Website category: movie
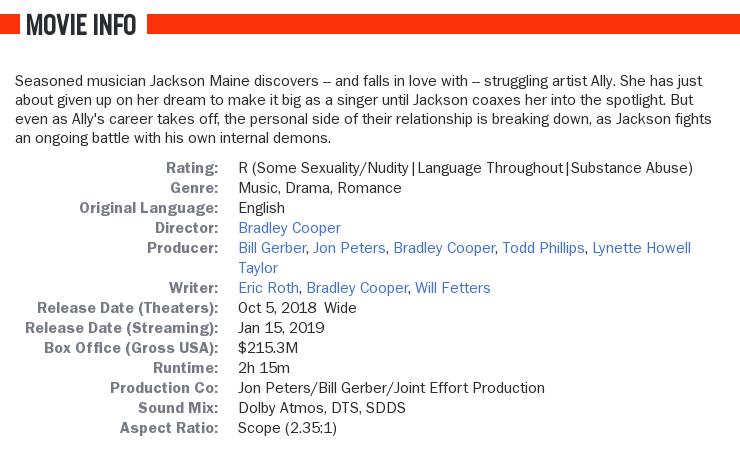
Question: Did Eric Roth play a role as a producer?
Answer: no

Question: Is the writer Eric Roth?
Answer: yes

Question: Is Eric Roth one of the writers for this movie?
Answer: yes

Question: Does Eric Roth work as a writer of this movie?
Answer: yes

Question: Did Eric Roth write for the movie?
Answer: yes

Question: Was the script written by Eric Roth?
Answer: yes

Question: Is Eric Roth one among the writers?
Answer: yes

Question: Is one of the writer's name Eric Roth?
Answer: yes

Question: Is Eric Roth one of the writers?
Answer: yes

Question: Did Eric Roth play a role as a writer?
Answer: yes

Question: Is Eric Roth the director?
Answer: no

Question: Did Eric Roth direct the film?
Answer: no

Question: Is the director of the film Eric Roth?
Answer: no

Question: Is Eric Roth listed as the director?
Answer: no

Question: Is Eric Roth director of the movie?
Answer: no

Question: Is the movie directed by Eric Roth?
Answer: no

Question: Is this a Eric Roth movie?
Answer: no

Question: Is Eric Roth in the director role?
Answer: no

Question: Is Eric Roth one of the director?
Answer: no

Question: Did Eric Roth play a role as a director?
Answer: no

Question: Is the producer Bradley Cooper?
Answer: no

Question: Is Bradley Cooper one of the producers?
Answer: no

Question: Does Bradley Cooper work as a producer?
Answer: no

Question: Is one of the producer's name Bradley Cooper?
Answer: no

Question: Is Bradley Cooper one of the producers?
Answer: no

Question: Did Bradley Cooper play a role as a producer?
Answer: no

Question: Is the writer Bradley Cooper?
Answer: yes

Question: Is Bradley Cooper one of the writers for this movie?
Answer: yes

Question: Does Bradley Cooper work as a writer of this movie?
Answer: yes

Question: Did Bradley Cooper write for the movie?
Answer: yes

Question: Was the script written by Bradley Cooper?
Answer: yes

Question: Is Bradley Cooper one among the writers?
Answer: yes

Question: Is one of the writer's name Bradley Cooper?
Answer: yes

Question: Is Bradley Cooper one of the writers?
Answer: yes

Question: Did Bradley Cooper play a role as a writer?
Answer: yes

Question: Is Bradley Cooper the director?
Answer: no

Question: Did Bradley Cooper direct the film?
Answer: no

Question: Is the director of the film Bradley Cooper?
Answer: no

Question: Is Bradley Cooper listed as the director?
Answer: no

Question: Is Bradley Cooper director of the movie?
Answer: no

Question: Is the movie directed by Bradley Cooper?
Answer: no

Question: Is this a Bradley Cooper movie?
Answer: no

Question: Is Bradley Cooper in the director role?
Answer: no

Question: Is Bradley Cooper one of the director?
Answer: no

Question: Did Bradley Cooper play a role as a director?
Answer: no

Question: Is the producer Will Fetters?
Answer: no

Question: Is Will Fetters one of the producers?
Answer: no

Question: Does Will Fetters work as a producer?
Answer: no

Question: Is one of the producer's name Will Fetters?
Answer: no

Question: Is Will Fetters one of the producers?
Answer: no

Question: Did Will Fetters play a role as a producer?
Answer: no

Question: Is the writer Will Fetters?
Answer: yes

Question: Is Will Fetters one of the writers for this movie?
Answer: yes

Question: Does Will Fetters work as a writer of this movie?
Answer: yes

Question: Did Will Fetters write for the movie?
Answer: yes

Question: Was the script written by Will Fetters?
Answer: yes

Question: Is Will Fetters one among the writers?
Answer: yes

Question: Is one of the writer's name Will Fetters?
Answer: yes

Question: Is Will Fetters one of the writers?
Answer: yes

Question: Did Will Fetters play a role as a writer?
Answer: yes

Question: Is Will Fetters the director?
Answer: no

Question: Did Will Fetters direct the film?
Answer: no

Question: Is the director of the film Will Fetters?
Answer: no

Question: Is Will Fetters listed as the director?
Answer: no